Field crop: tomato
Growth stage: 1
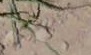
Species: cyperus